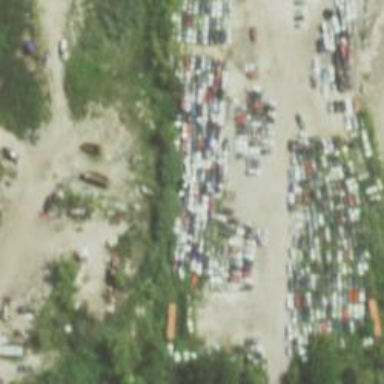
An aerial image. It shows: Scrap yard situated in industrial area.